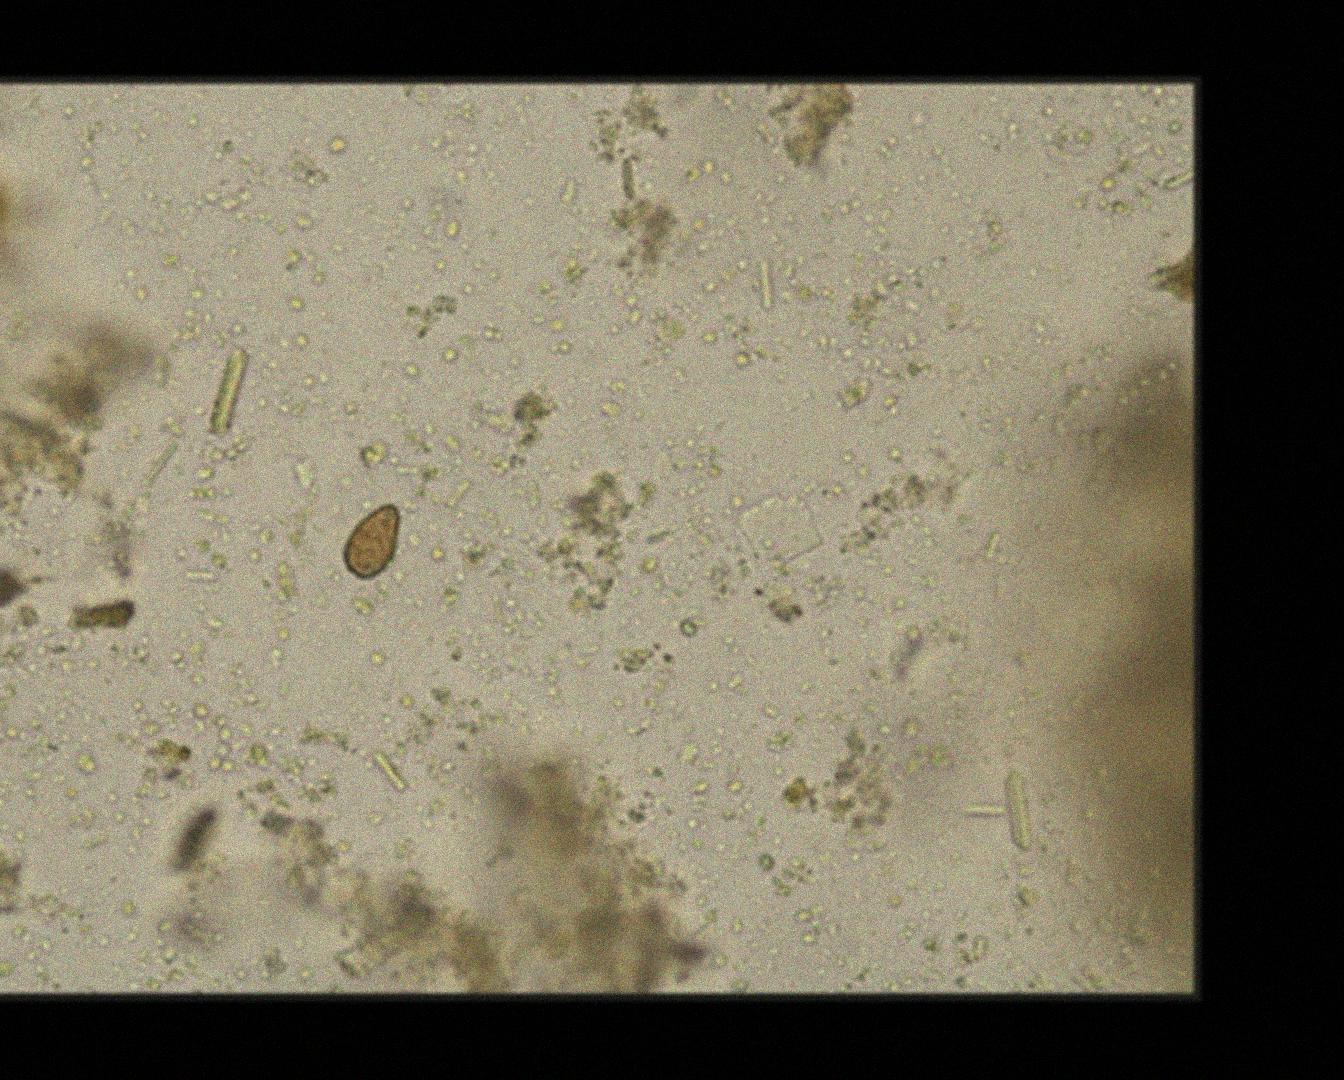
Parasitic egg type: Opisthorchis viverrine